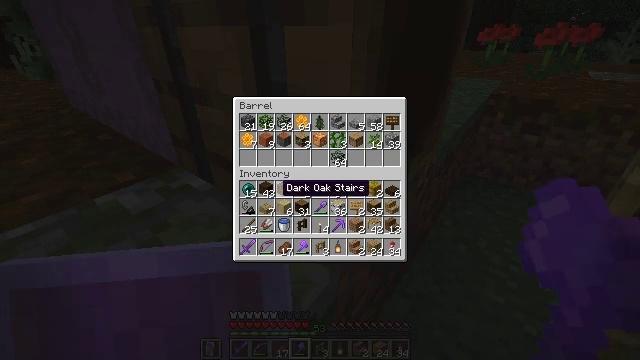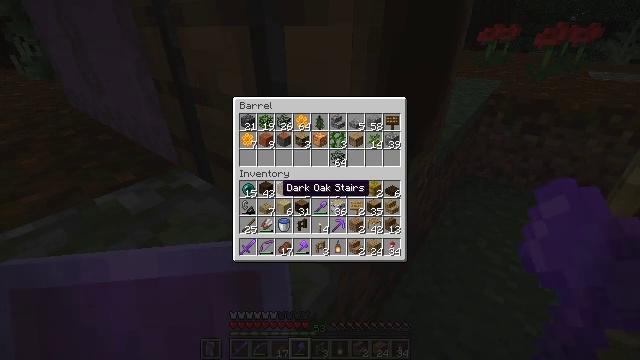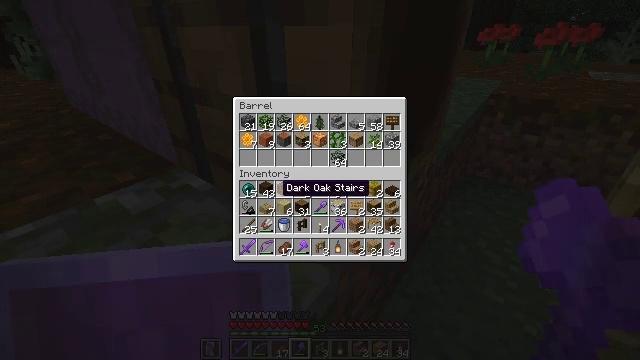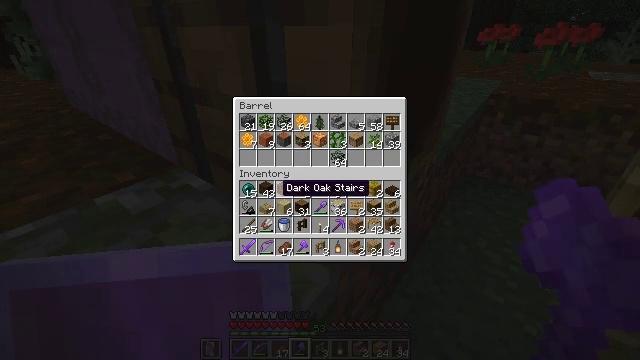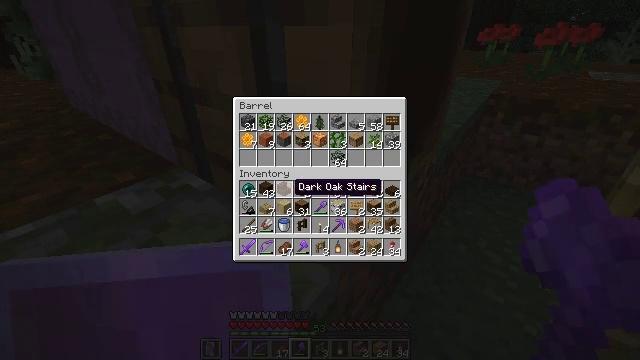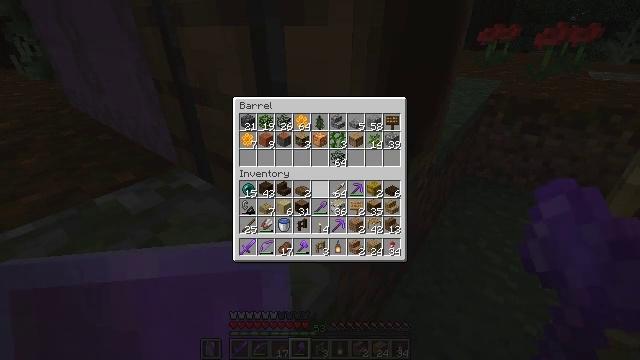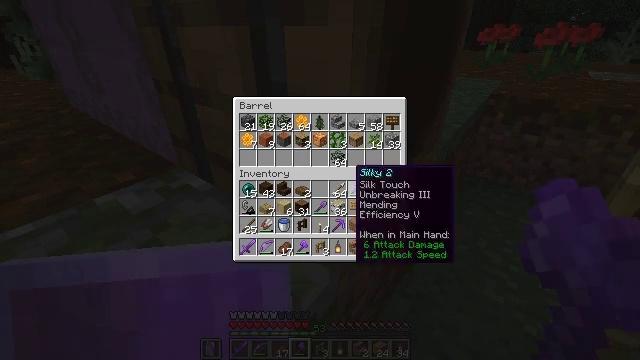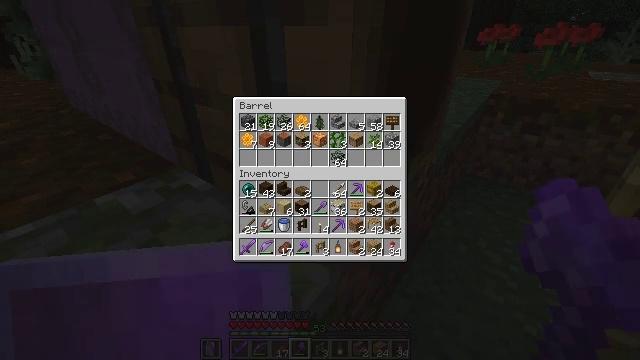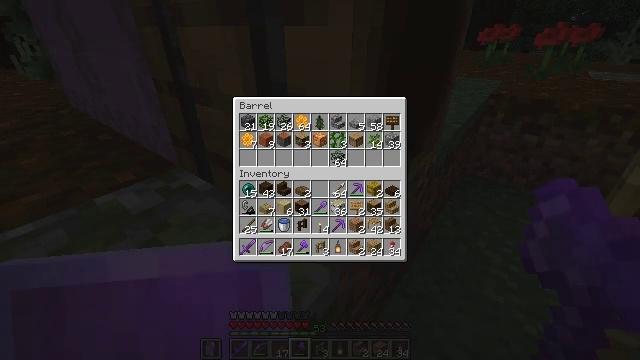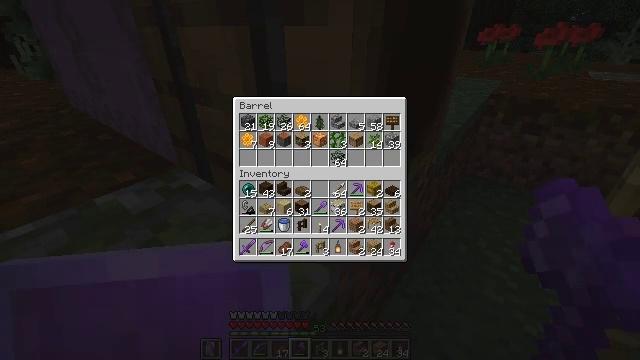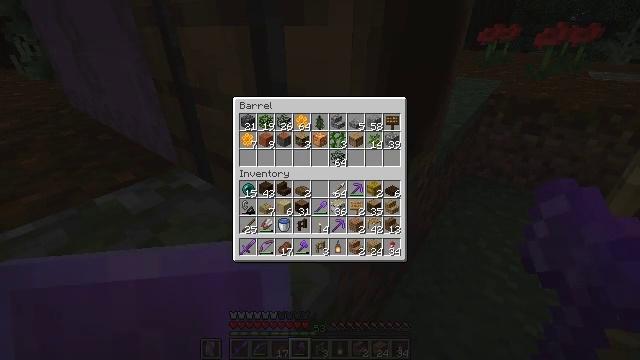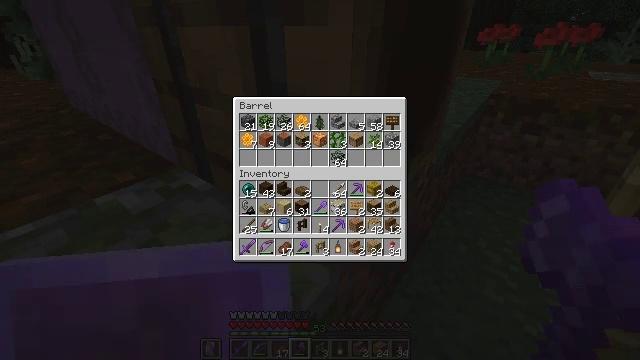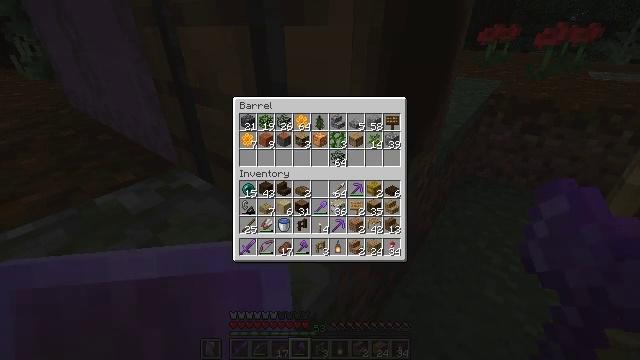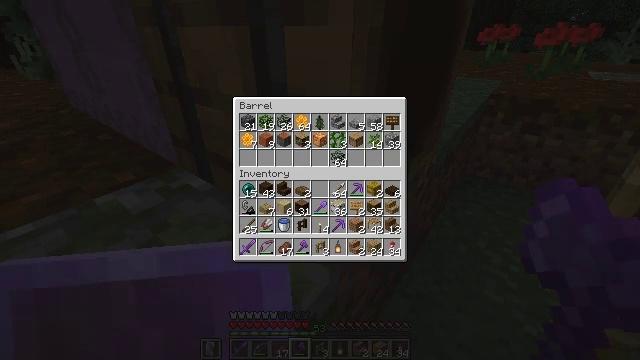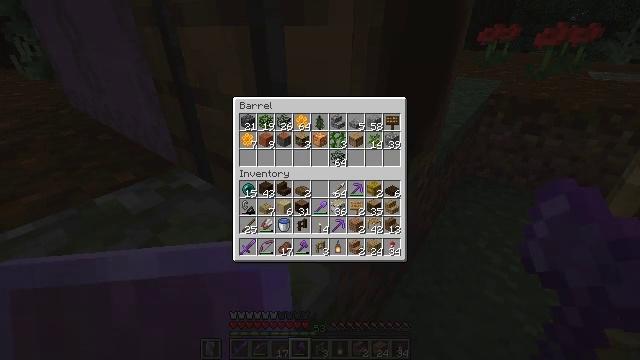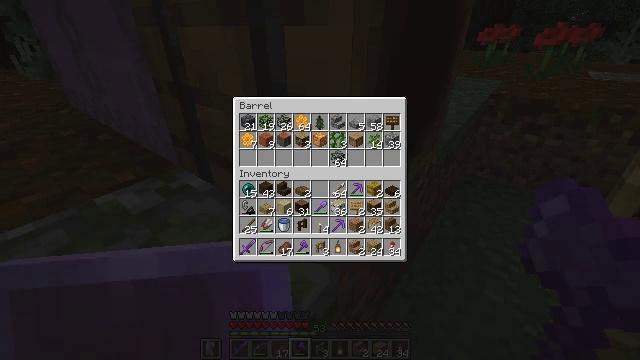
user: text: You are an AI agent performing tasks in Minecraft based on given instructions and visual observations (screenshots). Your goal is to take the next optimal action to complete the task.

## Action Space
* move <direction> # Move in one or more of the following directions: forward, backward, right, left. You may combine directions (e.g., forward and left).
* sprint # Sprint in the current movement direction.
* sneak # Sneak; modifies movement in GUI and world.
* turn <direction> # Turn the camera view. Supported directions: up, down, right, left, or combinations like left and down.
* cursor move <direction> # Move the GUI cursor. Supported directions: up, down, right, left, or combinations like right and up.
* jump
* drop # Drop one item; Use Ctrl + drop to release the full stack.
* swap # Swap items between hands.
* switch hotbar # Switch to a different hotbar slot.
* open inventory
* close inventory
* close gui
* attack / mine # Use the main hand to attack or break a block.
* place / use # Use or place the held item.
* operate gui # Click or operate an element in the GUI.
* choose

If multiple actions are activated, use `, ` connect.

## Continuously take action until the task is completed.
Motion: motion action
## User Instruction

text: Create glass pane using glass blocks.
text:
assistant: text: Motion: no_op
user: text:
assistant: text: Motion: no_op
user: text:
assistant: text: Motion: no_op
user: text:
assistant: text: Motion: turn right
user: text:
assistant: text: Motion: turn right and up
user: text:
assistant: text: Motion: turn right
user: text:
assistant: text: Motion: turn right
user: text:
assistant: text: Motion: no_op
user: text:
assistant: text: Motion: turn right
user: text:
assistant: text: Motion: turn right
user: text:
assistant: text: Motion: turn right
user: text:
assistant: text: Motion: no_op
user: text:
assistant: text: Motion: turn right
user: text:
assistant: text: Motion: no_op
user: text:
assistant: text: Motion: no_op
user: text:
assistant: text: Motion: no_op
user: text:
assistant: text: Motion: turn left
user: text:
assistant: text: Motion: no_op
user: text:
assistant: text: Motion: no_op
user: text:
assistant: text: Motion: no_op
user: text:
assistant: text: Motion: no_op
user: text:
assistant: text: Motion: no_op
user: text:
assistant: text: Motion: no_op
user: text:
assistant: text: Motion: no_op
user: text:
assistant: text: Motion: no_op
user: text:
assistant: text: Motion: no_op
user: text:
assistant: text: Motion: no_op
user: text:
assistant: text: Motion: no_op
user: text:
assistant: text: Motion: no_op
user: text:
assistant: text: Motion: no_op